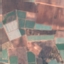
Land use / land cover class: PermanentCrop